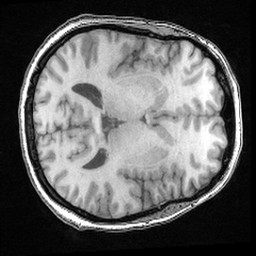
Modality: T1w
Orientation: axial
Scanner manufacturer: ge
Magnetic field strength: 3 T
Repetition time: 0.008572 s
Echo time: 0.003384 s